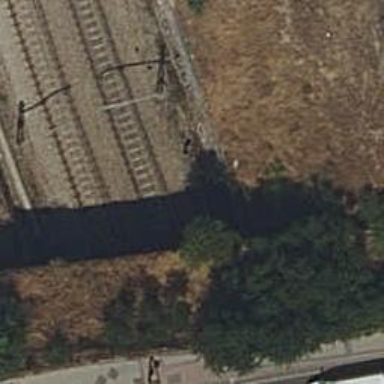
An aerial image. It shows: Railway tunnel with overhead electrified contact lines.